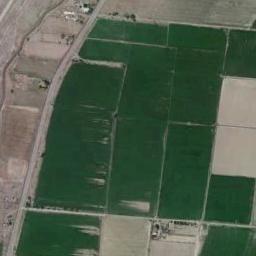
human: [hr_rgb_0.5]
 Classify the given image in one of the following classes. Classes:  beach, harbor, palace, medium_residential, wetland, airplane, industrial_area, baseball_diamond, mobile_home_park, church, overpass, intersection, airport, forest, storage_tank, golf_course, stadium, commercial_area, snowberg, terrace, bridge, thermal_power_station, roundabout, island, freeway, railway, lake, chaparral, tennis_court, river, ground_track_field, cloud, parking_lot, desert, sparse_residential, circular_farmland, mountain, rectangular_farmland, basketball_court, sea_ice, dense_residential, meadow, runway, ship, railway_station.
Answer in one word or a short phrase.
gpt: rectangular_farmland